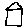
Label: house